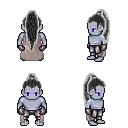
a pixel art fantasy rpg character, male body template, dark elf, purple skin, gray cape, metal pants, gray extra-long topknot hairstyle, metal gloves, four views (front, back, left, right), 2x2 character sprite sheet, small pixel art, hard edges, no anti-aliasing